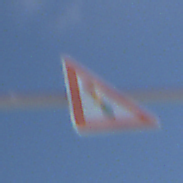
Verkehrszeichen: Lichtzeichenanlage
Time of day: MorningAfternoon
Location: Outdoor (Nature)
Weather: PartlyCloudy
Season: Winter
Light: Natural